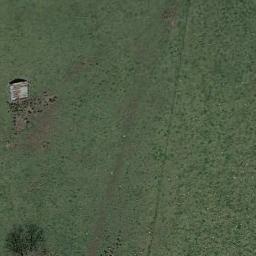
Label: meadow